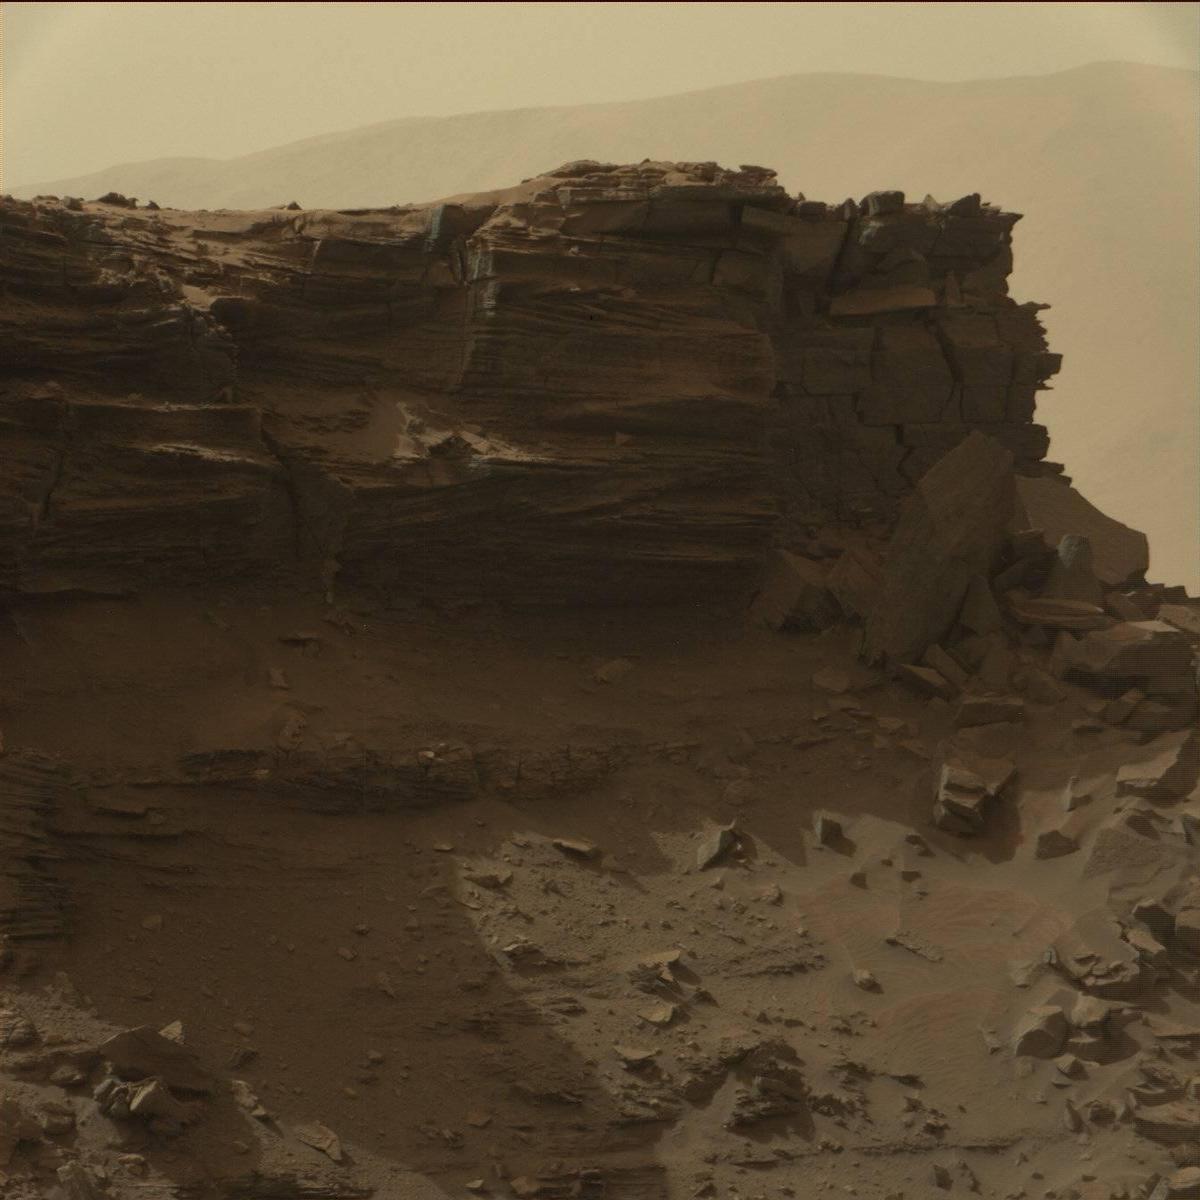
Terrain classes present: Bedrock, Ridge, Sand / Soil, Sky